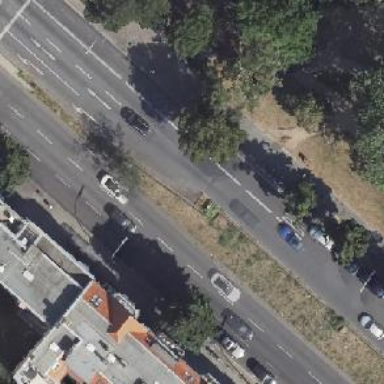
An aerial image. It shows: Secondary road with asphalt surface and lane markings. It is dual carriageway with bus lane on the right and shared busway cycle lane on the right.